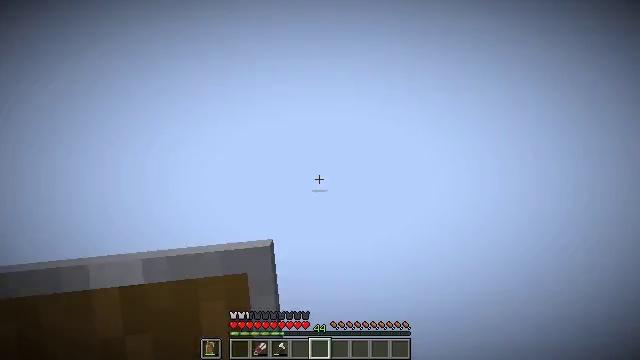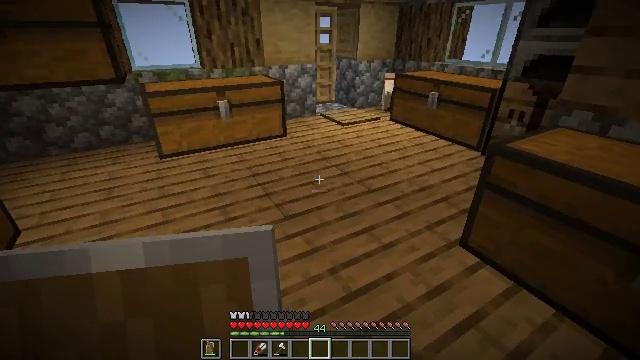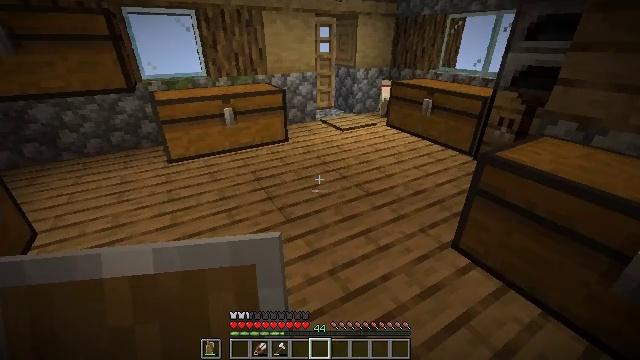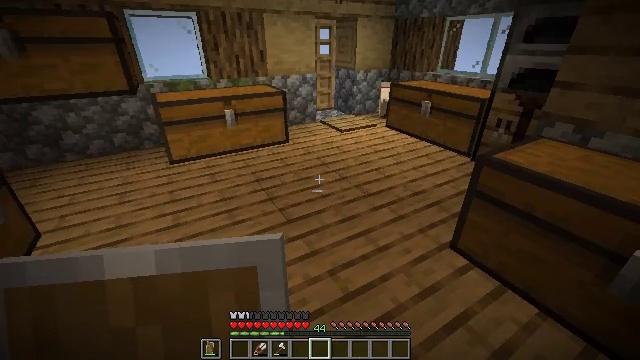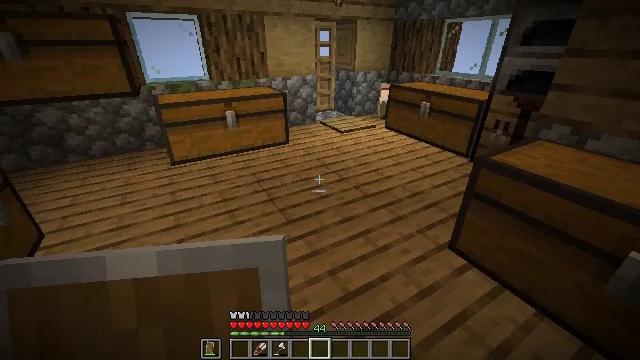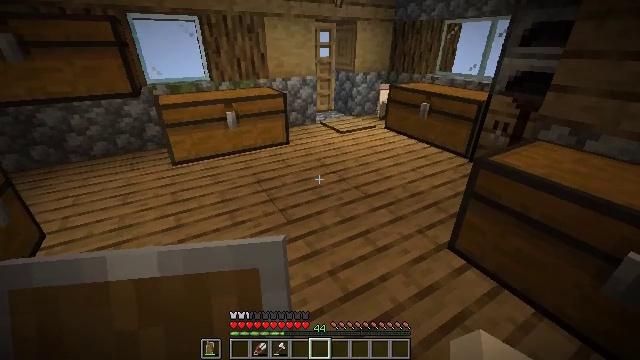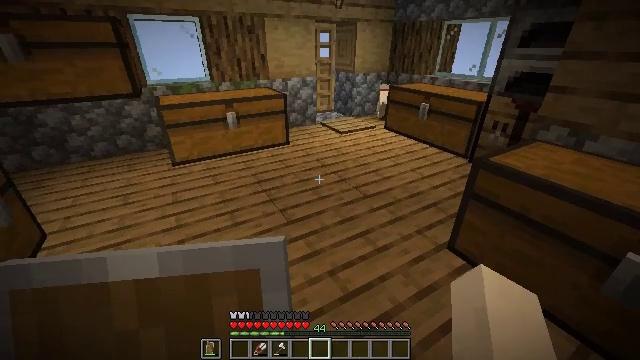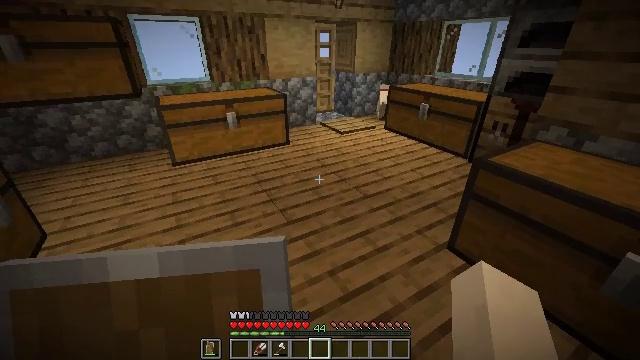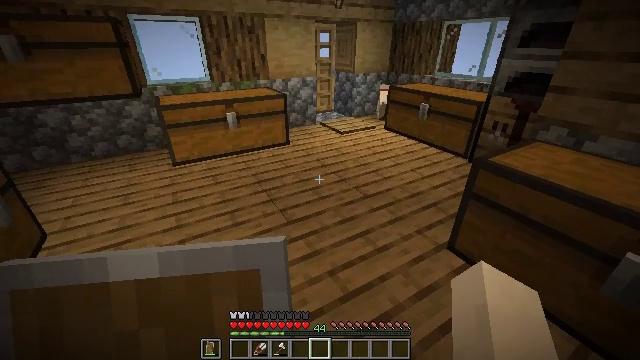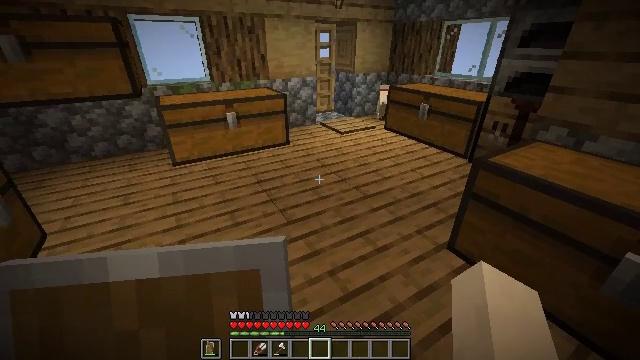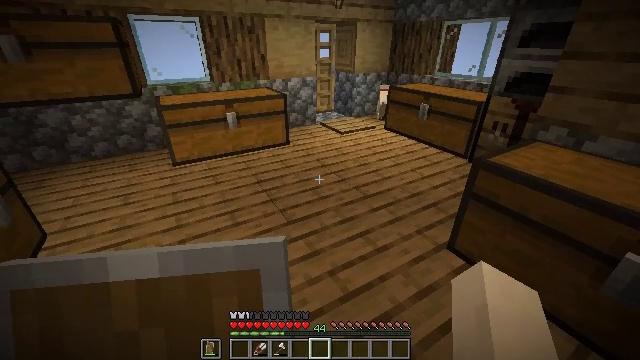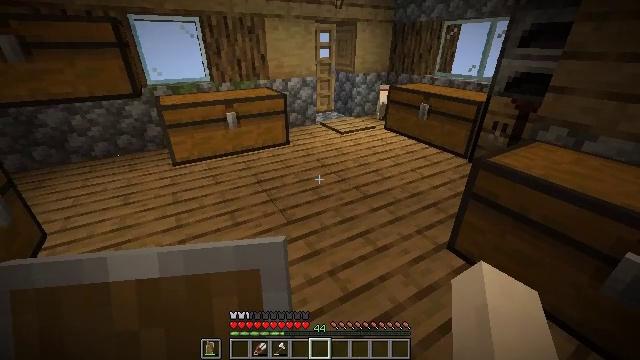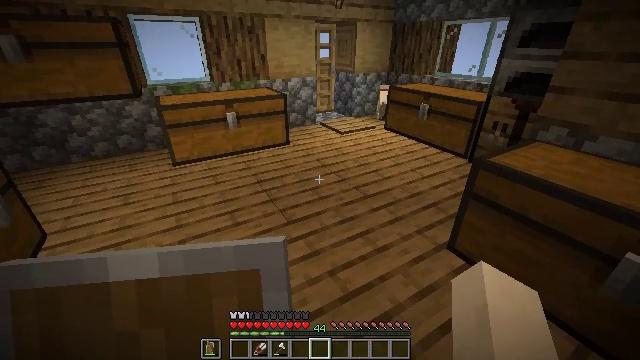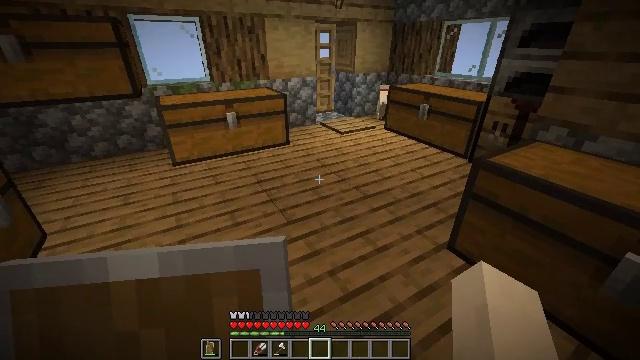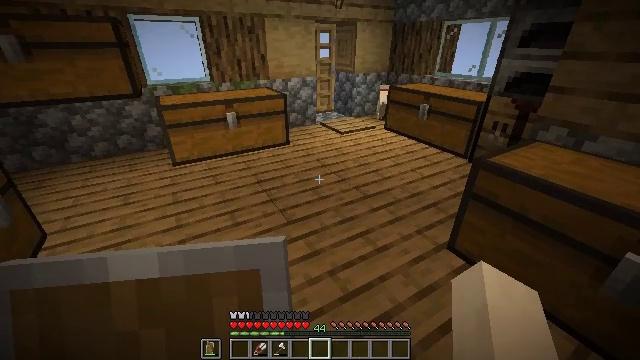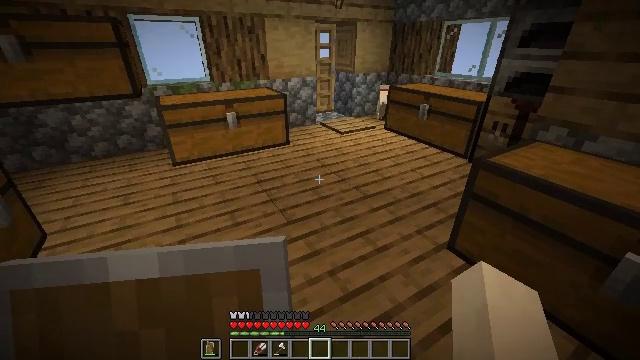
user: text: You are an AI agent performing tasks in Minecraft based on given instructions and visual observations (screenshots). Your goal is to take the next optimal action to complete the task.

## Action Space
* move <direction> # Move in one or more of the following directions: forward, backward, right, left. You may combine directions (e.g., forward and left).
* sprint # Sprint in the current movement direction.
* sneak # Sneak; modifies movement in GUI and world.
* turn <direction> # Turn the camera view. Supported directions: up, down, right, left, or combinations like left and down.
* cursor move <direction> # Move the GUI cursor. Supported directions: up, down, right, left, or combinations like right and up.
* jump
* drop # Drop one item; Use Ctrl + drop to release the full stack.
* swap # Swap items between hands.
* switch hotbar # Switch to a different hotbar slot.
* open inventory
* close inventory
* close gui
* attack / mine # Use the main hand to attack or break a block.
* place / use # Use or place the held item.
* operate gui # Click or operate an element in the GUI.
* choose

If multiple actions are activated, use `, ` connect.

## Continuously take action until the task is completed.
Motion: motion action
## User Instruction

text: Mine the spawner block.
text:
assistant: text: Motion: attack / mine
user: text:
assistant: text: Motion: attack / mine
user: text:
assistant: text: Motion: attack / mine
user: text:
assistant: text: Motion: attack / mine
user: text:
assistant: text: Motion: attack / mine
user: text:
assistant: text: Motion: attack / mine
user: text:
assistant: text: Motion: attack / mine
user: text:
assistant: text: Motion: attack / mine
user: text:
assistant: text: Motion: attack / mine
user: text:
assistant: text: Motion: attack / mine
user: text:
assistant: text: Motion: attack / mine
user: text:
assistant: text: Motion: attack / mine
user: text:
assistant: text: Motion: attack / mine
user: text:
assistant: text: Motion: attack / mine
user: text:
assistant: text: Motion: attack / mine
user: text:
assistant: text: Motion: attack / mine
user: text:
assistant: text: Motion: attack / mine
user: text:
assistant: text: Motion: attack / mine
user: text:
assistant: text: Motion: attack / mine
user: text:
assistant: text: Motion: turn left and down, attack / mine
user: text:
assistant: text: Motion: turn left and down, attack / mine
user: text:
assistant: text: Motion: turn left and up, attack / mine
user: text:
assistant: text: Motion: turn right, attack / mine
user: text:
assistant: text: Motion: attack / mine
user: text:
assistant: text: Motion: attack / mine
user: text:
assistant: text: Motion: attack / mine
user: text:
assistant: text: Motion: attack / mine
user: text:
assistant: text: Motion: attack / mine
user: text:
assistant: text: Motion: move forward, turn left and down, attack / mine
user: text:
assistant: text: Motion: move forward, turn right and down, attack / mine